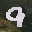
Label: 9